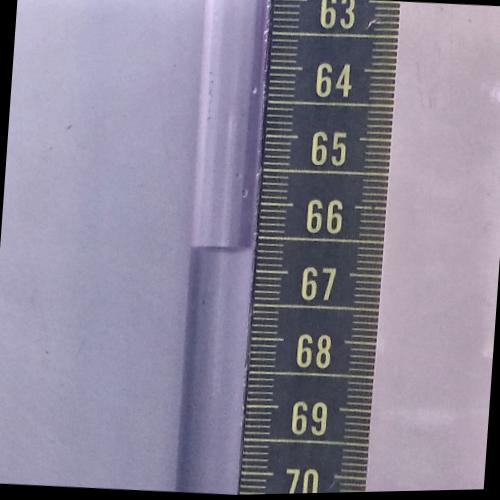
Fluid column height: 66.7 cm